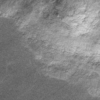
Label: not_dusty